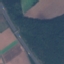
Land use / land cover: Highway